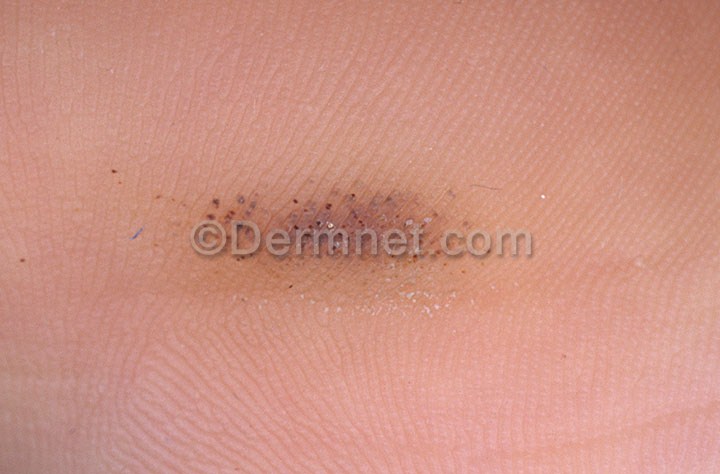
Disease: Warts Molluscum and other Viral Infections